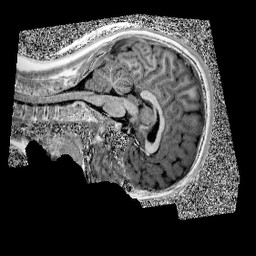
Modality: UNIT1
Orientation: sagittal
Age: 11
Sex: female
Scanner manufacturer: siemens
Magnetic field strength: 3 T
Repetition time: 4 s
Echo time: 0.00299 s